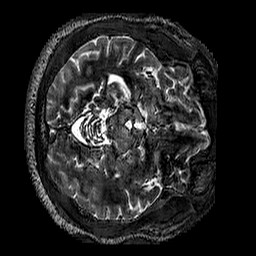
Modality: T2w
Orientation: axial
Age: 42
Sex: male
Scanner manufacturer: siemens
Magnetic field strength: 3 T
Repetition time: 3.2 s
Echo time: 0.567 s